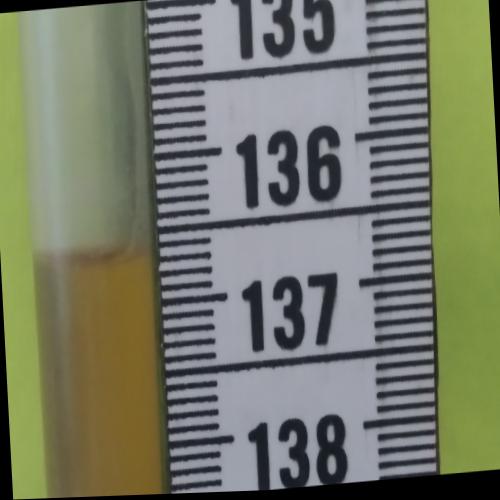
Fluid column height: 136.7 cm